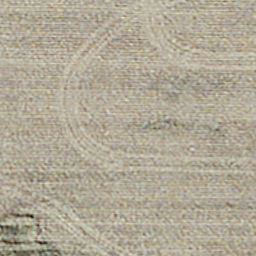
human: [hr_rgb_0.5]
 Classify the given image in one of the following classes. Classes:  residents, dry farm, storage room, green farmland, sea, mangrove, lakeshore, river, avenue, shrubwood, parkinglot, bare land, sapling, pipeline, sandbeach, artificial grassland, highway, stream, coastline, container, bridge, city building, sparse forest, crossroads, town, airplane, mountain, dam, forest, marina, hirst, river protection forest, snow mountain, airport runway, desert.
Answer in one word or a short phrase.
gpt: dry farm